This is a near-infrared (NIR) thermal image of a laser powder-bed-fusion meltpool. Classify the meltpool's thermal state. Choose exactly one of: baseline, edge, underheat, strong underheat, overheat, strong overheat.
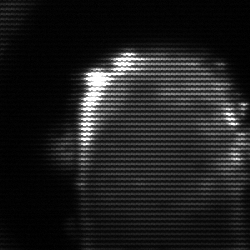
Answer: baseline